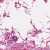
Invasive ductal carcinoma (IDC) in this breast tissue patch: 0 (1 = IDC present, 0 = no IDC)